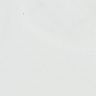
Metastatic tissue present: no